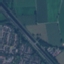
Land use / land cover: Highway